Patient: sex F, age 63
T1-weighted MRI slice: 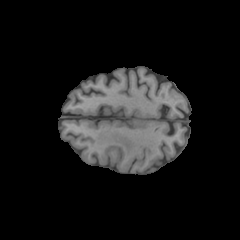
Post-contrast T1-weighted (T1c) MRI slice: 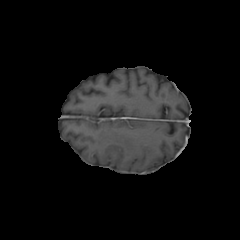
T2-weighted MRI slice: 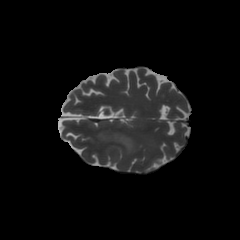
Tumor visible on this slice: yes
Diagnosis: Glioblastoma, IDH-wildtype
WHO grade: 4